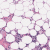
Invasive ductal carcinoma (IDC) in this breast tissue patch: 0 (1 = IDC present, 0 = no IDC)